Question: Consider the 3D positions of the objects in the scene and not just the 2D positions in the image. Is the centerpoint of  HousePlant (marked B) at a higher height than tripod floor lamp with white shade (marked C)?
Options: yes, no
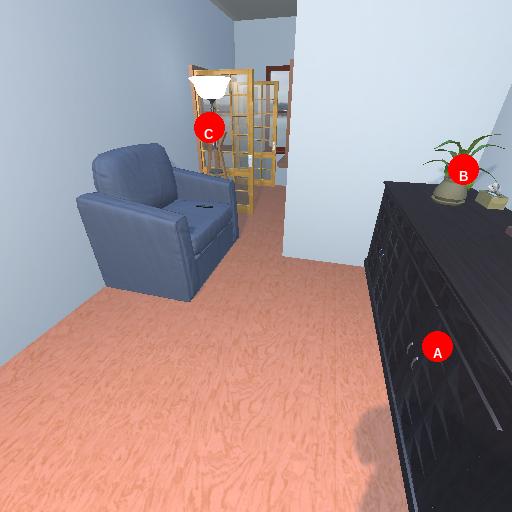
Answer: yes